Field crop: tomato
Growth stage: 1
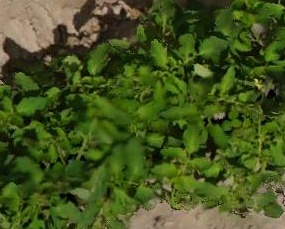
Species: tomato